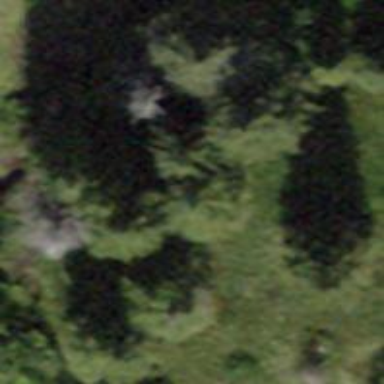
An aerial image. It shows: Forest area.